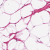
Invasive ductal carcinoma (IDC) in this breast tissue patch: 0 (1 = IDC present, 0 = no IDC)